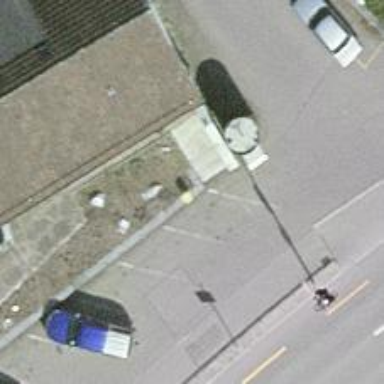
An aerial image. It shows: Post box is visible.